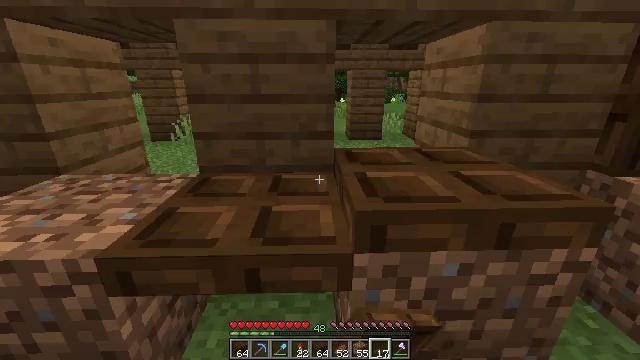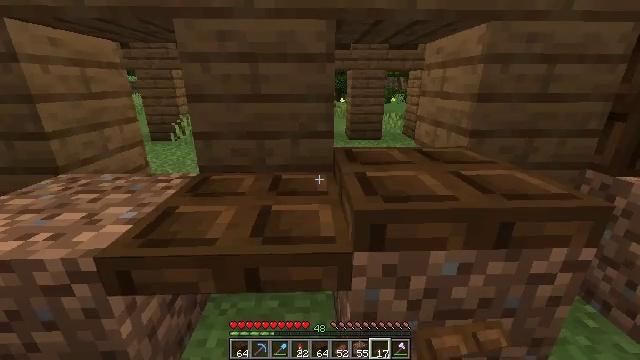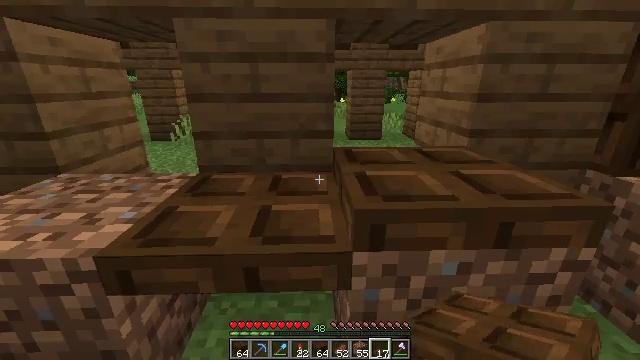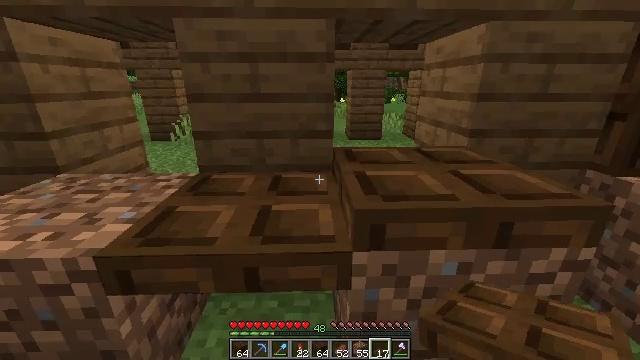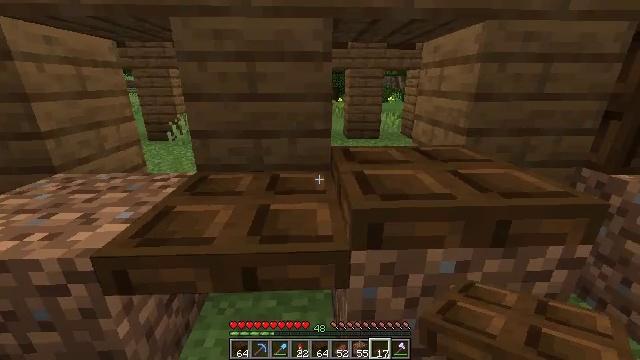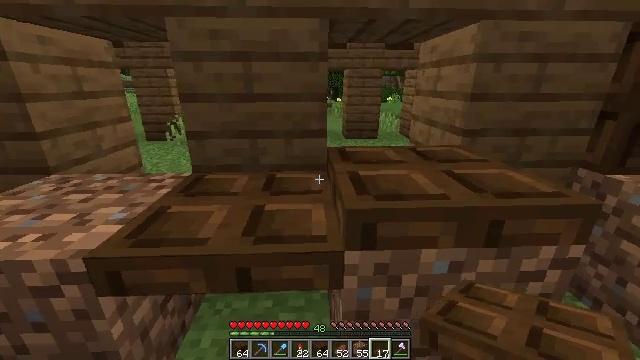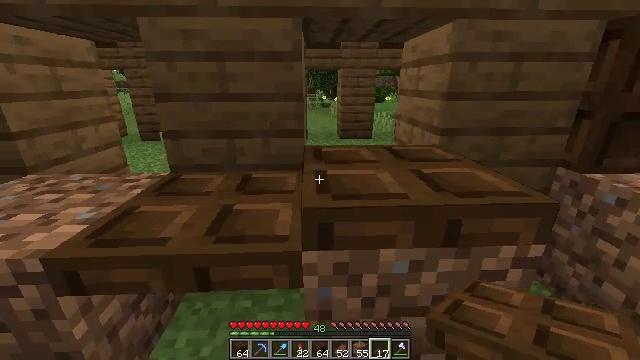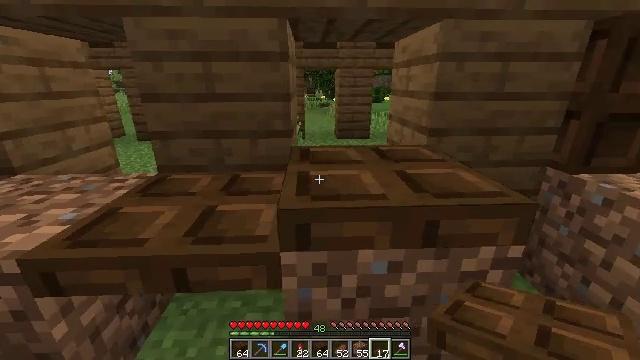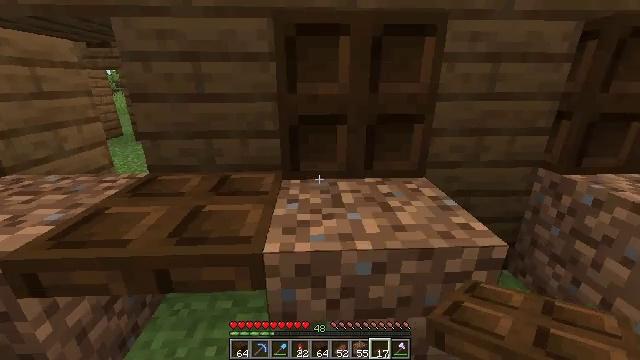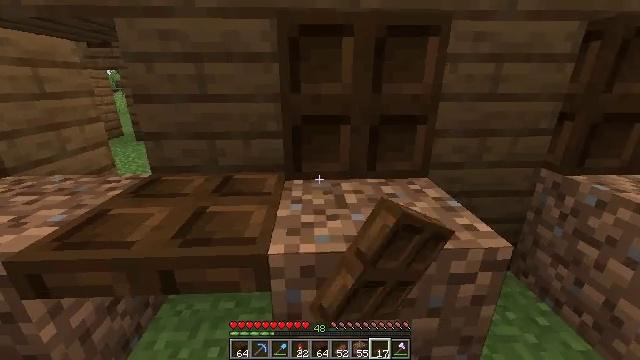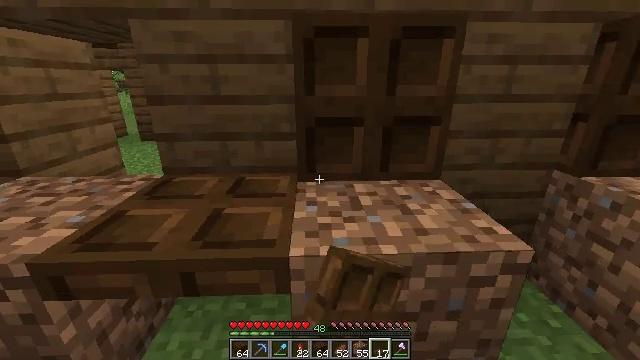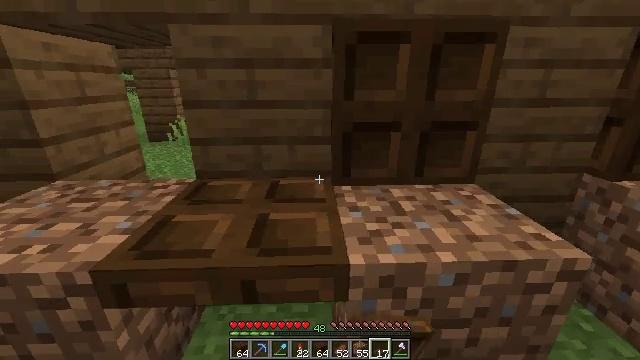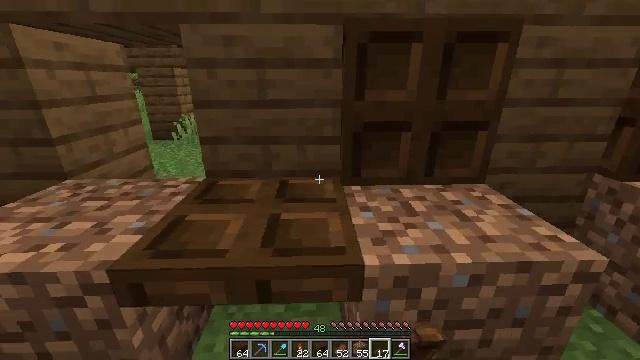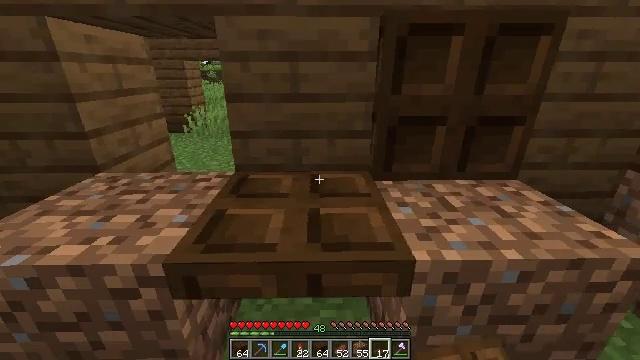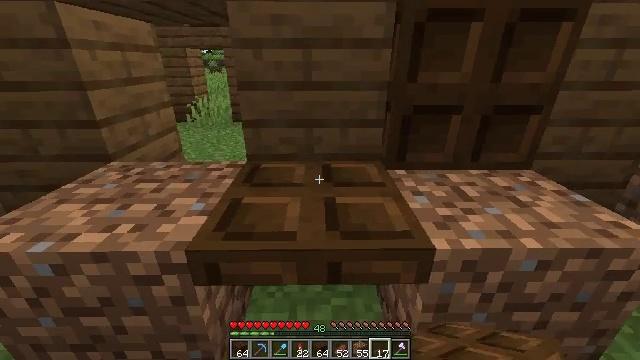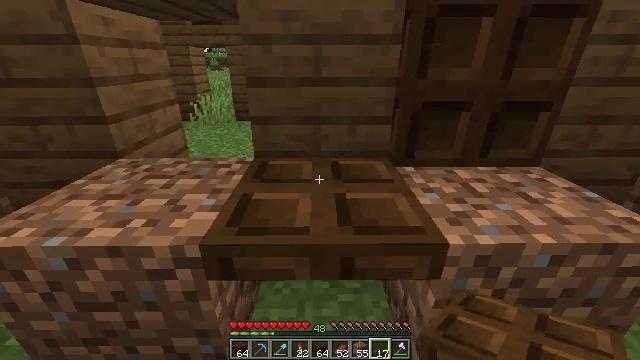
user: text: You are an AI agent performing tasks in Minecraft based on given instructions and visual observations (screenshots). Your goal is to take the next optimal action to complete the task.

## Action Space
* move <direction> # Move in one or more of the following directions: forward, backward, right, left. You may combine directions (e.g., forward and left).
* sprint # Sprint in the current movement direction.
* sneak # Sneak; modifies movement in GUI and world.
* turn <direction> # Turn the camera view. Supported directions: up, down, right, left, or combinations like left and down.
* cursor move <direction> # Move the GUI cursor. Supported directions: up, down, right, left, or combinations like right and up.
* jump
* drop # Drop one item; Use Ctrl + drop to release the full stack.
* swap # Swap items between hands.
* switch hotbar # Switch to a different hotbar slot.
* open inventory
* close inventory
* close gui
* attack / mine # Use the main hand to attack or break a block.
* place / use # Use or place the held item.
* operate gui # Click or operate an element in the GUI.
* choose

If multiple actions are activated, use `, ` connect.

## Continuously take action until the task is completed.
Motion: motion action
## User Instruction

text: Harvest the dark oak trapdoor for reuse.
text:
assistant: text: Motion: no_op
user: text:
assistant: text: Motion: no_op
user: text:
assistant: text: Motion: no_op
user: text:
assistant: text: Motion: no_op
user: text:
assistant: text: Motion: move right
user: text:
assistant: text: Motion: move right
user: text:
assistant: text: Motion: no_op
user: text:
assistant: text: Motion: use / place
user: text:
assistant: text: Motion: move left, use / place
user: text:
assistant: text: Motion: move left
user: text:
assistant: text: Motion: move left
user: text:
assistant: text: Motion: move left
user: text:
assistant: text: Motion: turn down
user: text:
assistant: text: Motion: turn down
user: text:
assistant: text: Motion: no_op
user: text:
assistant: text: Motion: no_op
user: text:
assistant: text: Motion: no_op
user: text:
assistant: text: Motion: no_op
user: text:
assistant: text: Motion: no_op
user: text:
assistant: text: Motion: no_op
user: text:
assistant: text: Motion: turn down
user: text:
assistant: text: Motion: turn down
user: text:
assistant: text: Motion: attack / mine
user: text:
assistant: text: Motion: attack / mine
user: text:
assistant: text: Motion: attack / mine
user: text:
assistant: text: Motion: attack / mine
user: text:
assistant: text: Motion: attack / mine
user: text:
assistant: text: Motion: attack / mine
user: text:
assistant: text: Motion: no_op
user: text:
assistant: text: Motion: no_op